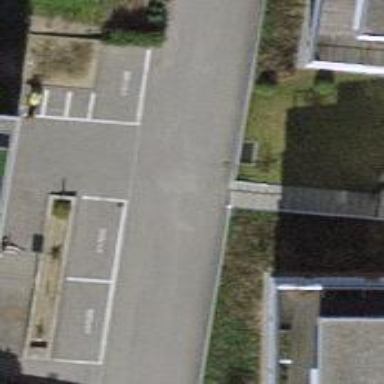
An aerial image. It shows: Concrete steps.